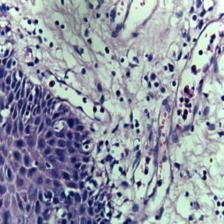
Diagnosis: Normal